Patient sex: M
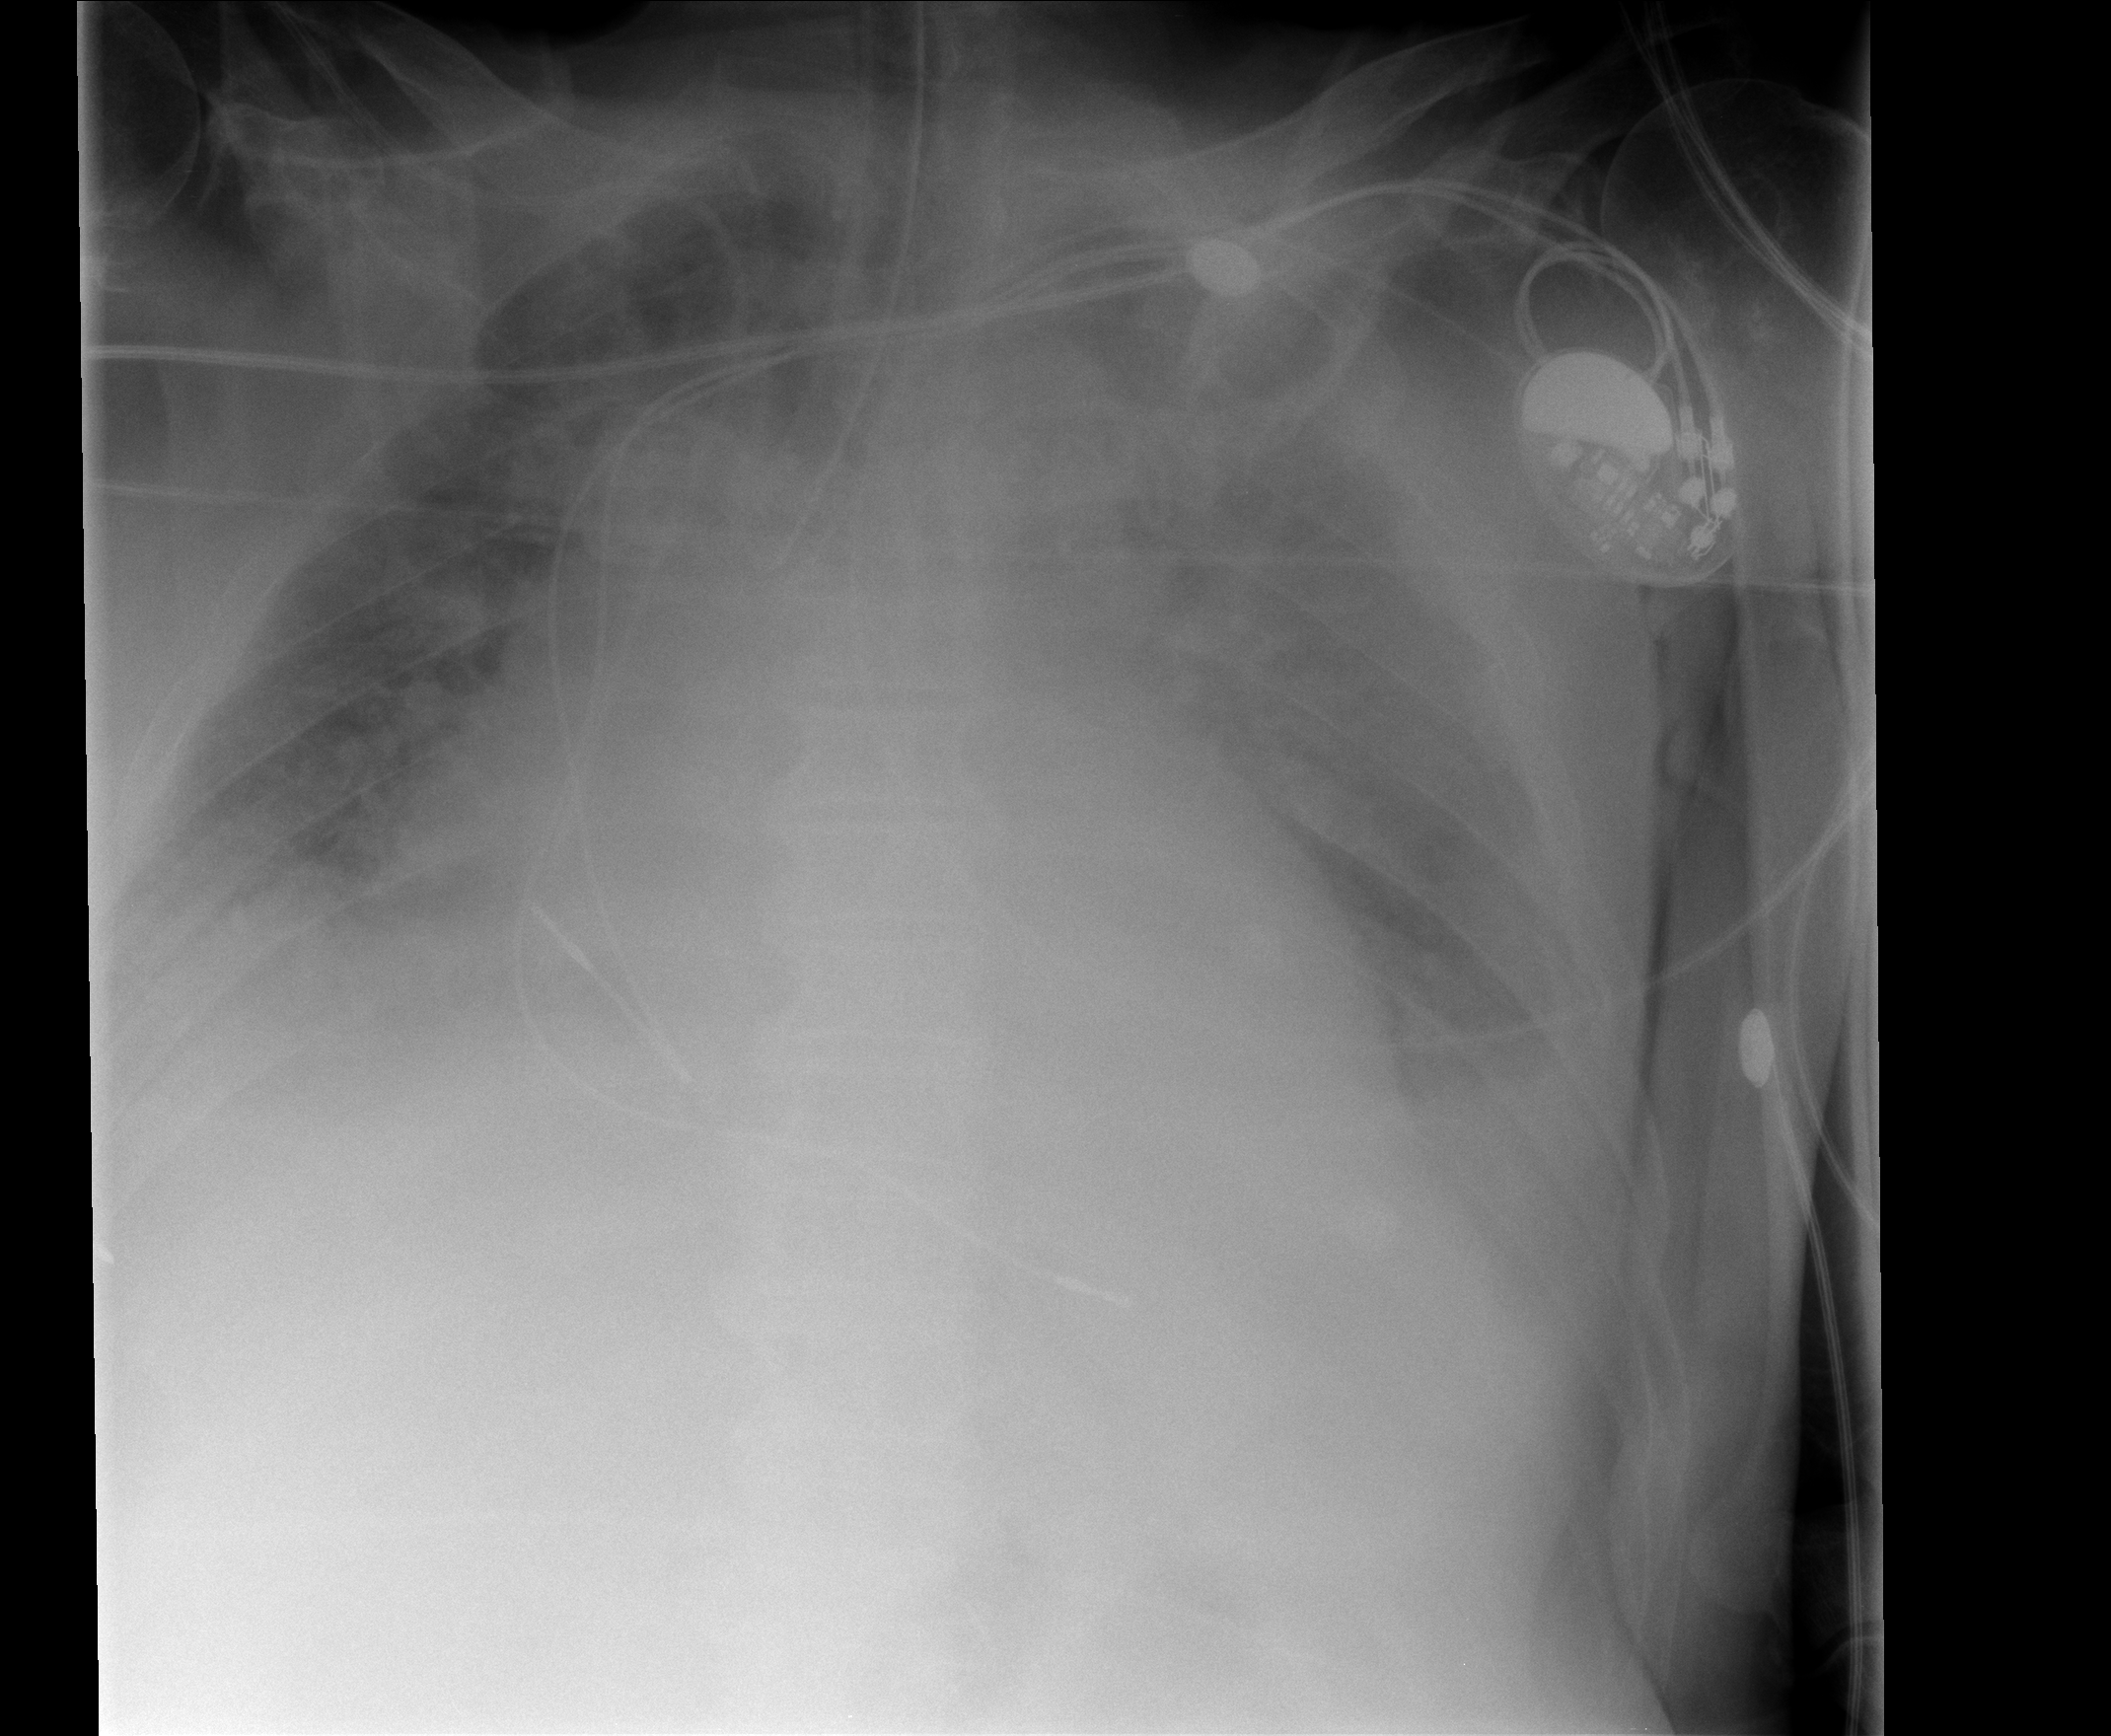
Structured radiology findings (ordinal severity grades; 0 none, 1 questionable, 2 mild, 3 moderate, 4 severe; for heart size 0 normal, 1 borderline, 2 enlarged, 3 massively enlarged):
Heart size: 2
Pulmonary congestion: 3
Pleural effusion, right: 2
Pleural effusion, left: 2
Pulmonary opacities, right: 2
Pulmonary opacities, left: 3
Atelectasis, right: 2
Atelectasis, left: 3